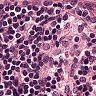
Metastatic tissue present: no